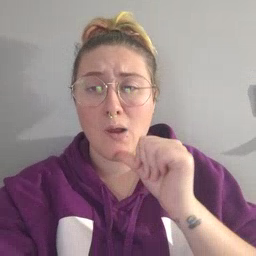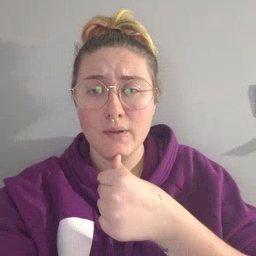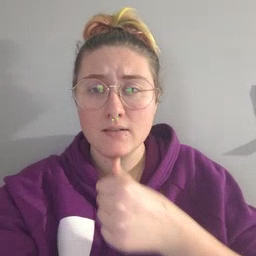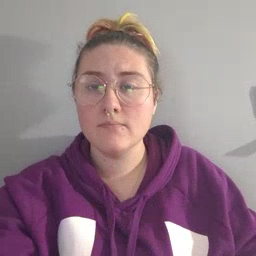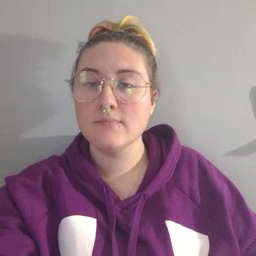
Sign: owie